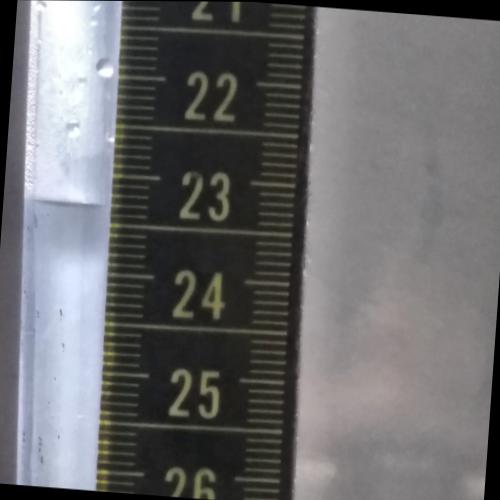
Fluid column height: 23.3 cm